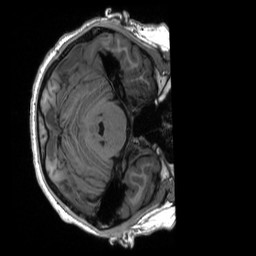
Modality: T1w
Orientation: axial
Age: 30
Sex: male
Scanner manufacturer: siemens
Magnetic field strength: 3 T
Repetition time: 2.53 s
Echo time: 0.0033 s